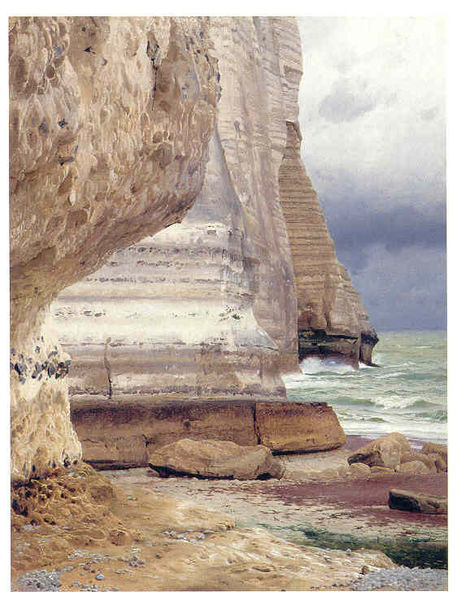
Titel: Felsküste bei Etretat
Künstler: Johann Wilhelm Schirmer
Standort: Karlsruhe
Institution: Staatliche Kunsthalle Karlsruhe
Schlagwörter: beige, blue, oil, red, white, dark, green, painting, wall, yellow, picture, brown, cliff, cloud, clouds, rock, rocks, sky, stone, boat, landscape, mountain, mountains, nature, ocean, sand, sea, see, shore, water, waves, coast, light, view, color, wilderness, realism, photo, beach, cliffs, cloudy, foam, storm, wave, wind, beauty, weather, steep, beautiful, clue, rough, majestic, shells, land, tan, stones, realistic, foto, photograph, layers, earth, boulder, store, rocky, wild, limestone, waterscape, bad, gravel, liquid, grey sky, beech, erosion, mouintain, storms, seas, mauntain, tides, etretat, coastline, corrosion, chasm, steap, rift, clifthanger, clift, sedimentary, oceas, crowds, rocks,cave, wace, limestore, algea, [icture, photorealism, striations